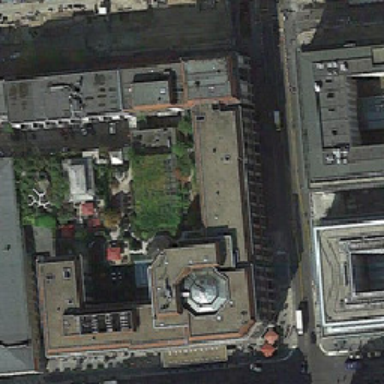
Lots of houses on the ground .